Question: I have created slightly customized vertical scrollbar for my DataGrid. In it I have added an ItemsControl to hold positions of the selected items. Here is a mockup so far with hard-coded markers.

Below is my customized vertical scrollbar template where the ItemsControl is placed with hard-coded marker values.
'''
<ControlTemplate x:Key="VertScrollBar" TargetType="{x:Type ScrollBar}">
<Grid>
<Grid.RowDefinitions>
<RowDefinition MaxHeight="18" />
<RowDefinition Height="0.00001*" />
<RowDefinition MaxHeight="18" />
</Grid.RowDefinitions>
<Border Grid.RowSpan="3" CornerRadius="2" Background="#F0F0F0" />
<RepeatButton Grid.Row="0" Style="{StaticResource ScrollBarLineButton}" Height="18" Command="ScrollBar.LineUpCommand" Content="M 0 4 L 8 4 L 4 0 Z" />
<Track x:Name="PART_Track" Grid.Row="1" IsDirectionReversed="true">
<Track.DecreaseRepeatButton>
<RepeatButton Style="{StaticResource ScrollBarPageButton}" Command="ScrollBar.PageUpCommand" />
</Track.DecreaseRepeatButton>
<Track.Thumb>
<Thumb Style="{StaticResource ScrollBarThumb}" Margin="1,0,1,0">
<Thumb.BorderBrush>
<LinearGradientBrush StartPoint="0,0" EndPoint="1,0">
<LinearGradientBrush.GradientStops>
<GradientStopCollection>
<GradientStop Color="{DynamicResource BorderLightColor}" Offset="0.0" />
<GradientStop Color="{DynamicResource BorderDarkColor}" Offset="1.0" />
</GradientStopCollection>
</LinearGradientBrush.GradientStops>
</LinearGradientBrush>
</Thumb.BorderBrush>
<Thumb.Background>
<LinearGradientBrush StartPoint="0,0" EndPoint="1,0">
<LinearGradientBrush.GradientStops>
<GradientStopCollection>
<GradientStop Color="{DynamicResource ControlLightColor}" Offset="0.0" />
<GradientStop Color="{DynamicResource ControlMediumColor}" Offset="1.0" />
</GradientStopCollection>
</LinearGradientBrush.GradientStops>
</LinearGradientBrush>
</Thumb.Background>
</Thumb>
</Track.Thumb>
<Track.IncreaseRepeatButton>
<RepeatButton Style="{StaticResource ScrollBarPageButton}" Command="ScrollBar.PageDownCommand" />
</Track.IncreaseRepeatButton>
</Track>
<!-- BEGIN -->
<ItemsControl Grid.Column="0" VerticalAlignment="Stretch" Name="ItemsSelected">
<sys:Double>30</sys:Double>
<sys:Double>70</sys:Double>
<sys:Double>120</sys:Double>
<sys:Double>170</sys:Double>
<ItemsControl.ItemTemplate>
<DataTemplate>
<Rectangle Fill="SlateGray" Width="18" Height="4"/>
</DataTemplate>
</ItemsControl.ItemTemplate>
<ItemsControl.ItemContainerStyle>
<Style TargetType="ContentPresenter">
<Setter Property="Canvas.Top" Value="{Binding}" />
</Style>
</ItemsControl.ItemContainerStyle>
<ItemsControl.ItemsPanel>
<ItemsPanelTemplate>
<Canvas/>
</ItemsPanelTemplate>
</ItemsControl.ItemsPanel>
</ItemsControl>
<!-- END -->
<RepeatButton Grid.Row="3" Style="{StaticResource ScrollBarLineButton}" Height="18" Command="ScrollBar.LineDownCommand" Content="M 0 0 L 4 4 L 8 0 Z" />
</Grid>
</ControlTemplate>
'''
What I am trying to do next is create an AttachedProperty to hold marker positions and bind it back to the ItemsControl.
What I don't really understand is:
- What should this attached property Type be, an ObservableCollection of int's?
- As this is a guide to the total selected items in the DataGrid, do the positions of the markers need to be scaled somehow?
- I have an attached behavior that captures DataGrid.SelectionChanged, but what about if the main collection changes there doesn't seem to be an event for this?
To bind directly to the DataGrids SelectedItems. (However there is a flicker in the top of the ItemsControl when something is selected)
- Remove or comment out the SelectionChanged behavior.
- Change the ItemSource to:
'''
ItemsSource="{Binding ElementName=GenericDataGrid, Path=SelectedItems}"
'''
- Change Multibinding to:
'''
<MultiBinding Converter="{StaticResource MarkerPositionConverter}">
<Binding/>
<Binding RelativeSource="{RelativeSource AncestorType={x:Type DataGrid}}" />
<Binding Path="ActualHeight" ElementName="ItemsSelected"/>
<Binding Path="Items.Count" ElementName="GenericDataGrid"/>
</MultiBinding>
'''
- And lastly converter to:
'''
public class MarkerPositionConverter: IMultiValueConverter
{
//Performs the index to translate conversion
public object Convert(object[] values, Type targetType, object parameter, System.Globalization.CultureInfo culture)
{
//calculated the transform values based on the following
object o = (object)values[0];
DataGrid dg = (DataGrid)values[1];
double itemIndex = dg.Items.IndexOf(o);
double trackHeight = (double)values[2];
int itemCount = (int)values[3];
double translateDelta = trackHeight / itemCount;
return itemIndex * translateDelta;
}
public object[] ConvertBack(object value, Type[] targetTypes, object parameter, System.Globalization.CultureInfo culture)
{
throw new NotImplementedException();
}
}
'''
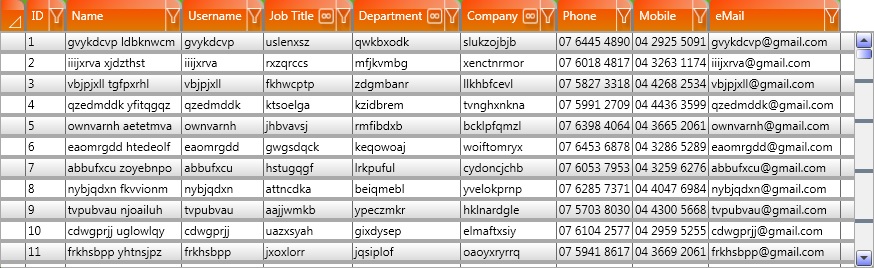
Answer: I attempted to achieve your desired result
so for that I have made some changes, I've commented where I have made changes
add this converter reference to the resources
'''
<helpers:MarkerPositionConverter x:Key="MarkerPositionConverter"/>
'''
Items control xaml which is showing the markers
'''
<!-- added Grid.Row="1", removed other attributes, removed the ItemsControlBeahviors, not much needed-->
<ItemsControl Grid.Row="1" Name="ItemsSelected"
ItemsSource="{Binding Source={x:Static helpers:MyClass.Instance}, Path=SelectedMarkers}">
<ItemsControl.ItemTemplate>
<DataTemplate>
<!--you can optionally bind height to scale accordingly if needed-->
<Rectangle Fill="#99708090" Width="18" Height="4">
<Rectangle.RenderTransform>
<!--added a translate transform-->
<TranslateTransform>
<TranslateTransform.Y>
<!--multi binded Y to the item and the actual height of MarkerItems control using the new MarkerPositionConverter-->
<MultiBinding Converter="{StaticResource MarkerPositionConverter}">
<Binding/>
<Binding Path="ActualHeight" ElementName="ItemsSelected"/>
</MultiBinding>
</TranslateTransform.Y>
</TranslateTransform>
</Rectangle.RenderTransform>
</Rectangle>
</DataTemplate>
</ItemsControl.ItemTemplate>
<ItemsControl.ItemsPanel>
<ItemsPanelTemplate>
<Canvas/>
</ItemsPanelTemplate>
</ItemsControl.ItemsPanel>
</ItemsControl>
'''
behavior.cs
'''
public class DataGridBehaviors : Behavior<DataGrid>
{
...
void DataGrid_SelectionChanged(object sender, SelectionChangedEventArgs e)
{
MyClass.Instance.SelectedMarkers.Clear();
//updated item count
MyClass.Instance.ItemCount = this.AssociatedObject.Items.Count;
foreach (object o in this.AssociatedObject.SelectedItems)
MyClass.Instance.SelectedMarkers.Add(this.AssociatedObject.Items.IndexOf(o));
}
}
//removed ItemsControlBeahviors
public class MyClass : INotifyPropertyChanged
{
...
//added item count property
public int ItemCount { get; set; }
...
}
//added class to perform the index to translate conversion
public class MarkerPositionConverter: IMultiValueConverter
{
public object Convert(object[] values, Type targetType, object parameter, System.Globalization.CultureInfo culture)
{
//calculated the transform values based on the following
double itemIndex = (double)values[0];
double trackHeight = (double)values[1];
double translateDelta = trackHeight / MyClass.Instance.ItemCount;
return itemIndex * translateDelta;
}
public object[] ConvertBack(object value, Type[] targetTypes, object parameter, System.Globalization.CultureInfo culture)
{
throw new NotImplementedException();
}
}
'''
now you may customize it as per your needs
the flicker is due to the initial placement of the rectangle and before the binding gets all of its values so to avoid this initial intermittent flicker use this
'''
<!--added fallback value to avoid intermittent value-->
<MultiBinding Converter="{StaticResource MarkerPositionConverter}" FallbackValue="-1000">
<Binding/>
<Binding RelativeSource="{RelativeSource AncestorType={x:Type DataGrid}}" />
<Binding Path="ActualHeight" ElementName="ItemsSelected"/>
<Binding Path="Items.Count" ElementName="GenericDataGrid"/>
</MultiBinding>
'''
so I placed the rectangle out of the view by pushing it back 1000 px when any of the binded property is busy in resolving the value or does not have any value.
and in items panel template (optional)
'''
<ItemsPanelTemplate>
<!--added ClipToBounds to be extra safe-->
<Canvas ClipToBounds="True"/>
</ItemsPanelTemplate>
'''
since the canvas by default does not clip its children, set ClipToBounds to true to be safe. this is necessary when the flicker is still visible somewhere in the UI even after using a huge fallback value.